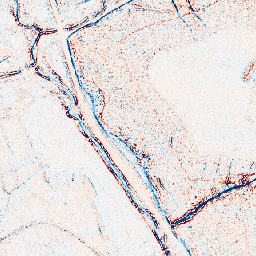
Category: edge_preserving
Decomposition family: bilateral
Decomposition parameters: d: 5
sigma_color: 75
sigma_space: 25
Upsampling method: nearest
Upsampling parameters: scale: 4
Upsampling scale: 4